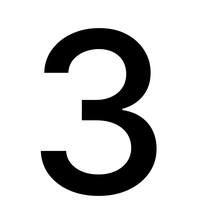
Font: Inter_Medium